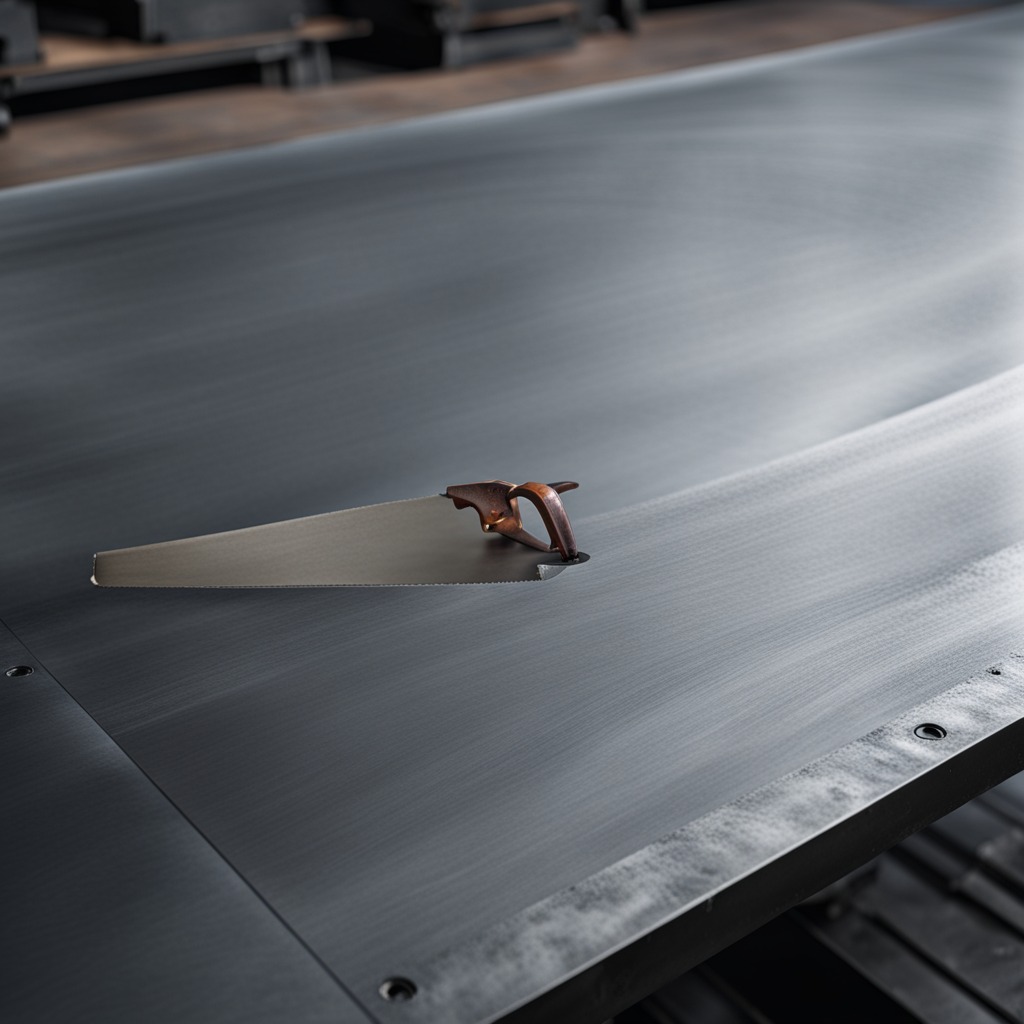
A metal saw lies on a cold steel table in a mining workshop.